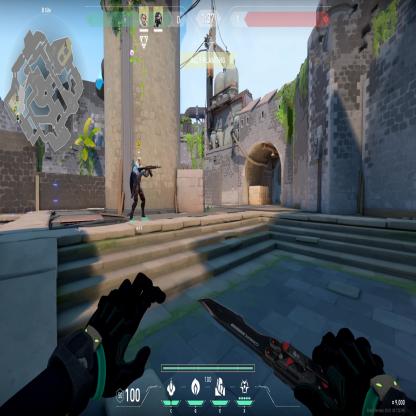
Label: teammate